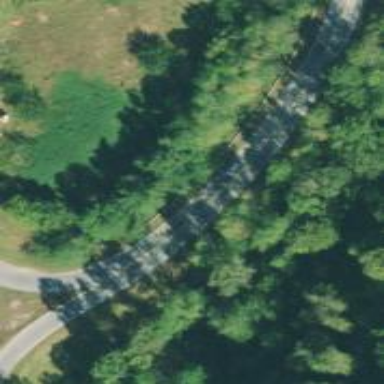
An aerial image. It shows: Trunk link highway.